Brain MRI, modality: ceT1
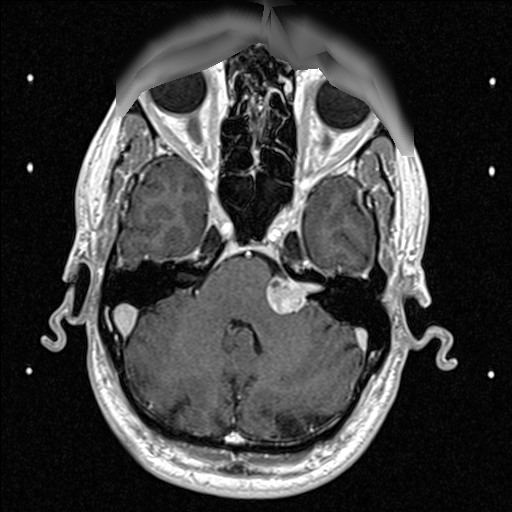